Question: I'm using latest node.js version 0.10.26 and I got these errors when I tried installing postgres module with
'''
npm install pg
'''

Though It installed successfully yet I don't know what this means.
Help needed!
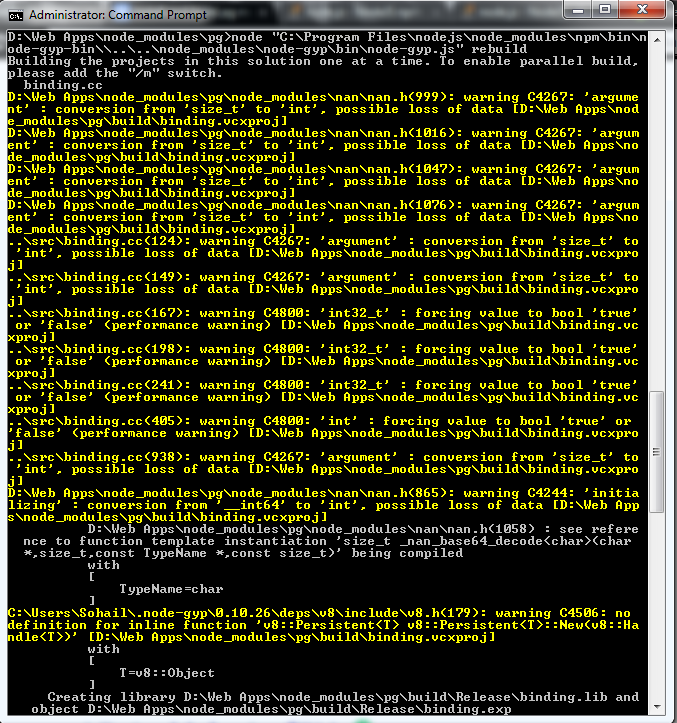
Answer: Microsoft Visual Studio's compiler emits different warnings to gcc, so it'll complain in places where gcc won't, and vice versa.
Many open source developers don't test on Windows with MSVC or d so as little as possible. So they'll usually not see such warnings during regular development.
Most warnings like this are actually harmless - for example, assignment from 'size_t' to 'int' only matters if the value can ever be large enough to fit in 'size_t' but not fit in 'int'. They indicate problems in the code, but most often not real problems that'll impact normal operation.
So - I wouldn't worry overly. Report them to the Pg gem developers so they know they happen. Beyond that, you should be fine. There aren't any really serious warnings like uninitialized variable use there, they're all type cast and conversion warnings.